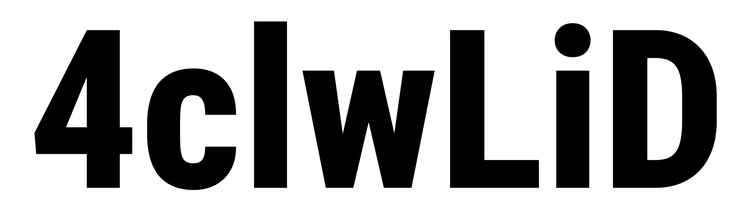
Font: Roboto_Condensed_ExtraBold